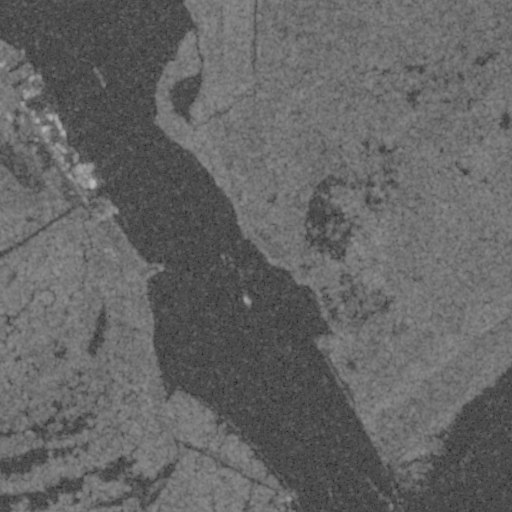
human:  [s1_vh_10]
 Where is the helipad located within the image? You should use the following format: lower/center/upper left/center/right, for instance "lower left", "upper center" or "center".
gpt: The helipad is located in the lower left of the image.
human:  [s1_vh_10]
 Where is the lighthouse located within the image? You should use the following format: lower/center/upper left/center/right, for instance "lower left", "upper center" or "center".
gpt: The lighthouse is located in the upper center of the image.
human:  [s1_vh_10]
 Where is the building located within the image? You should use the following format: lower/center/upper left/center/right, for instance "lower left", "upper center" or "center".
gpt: The building is located in the upper left of the image.
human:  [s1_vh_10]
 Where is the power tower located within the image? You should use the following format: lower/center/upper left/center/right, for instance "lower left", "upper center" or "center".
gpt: There is no power tower in the image.

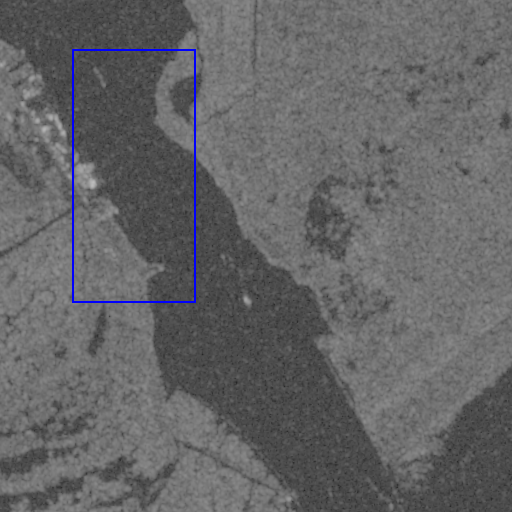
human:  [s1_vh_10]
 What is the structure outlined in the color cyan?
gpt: There is no cyan outline.
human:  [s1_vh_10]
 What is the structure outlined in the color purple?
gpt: There is no structure outlined in purple.